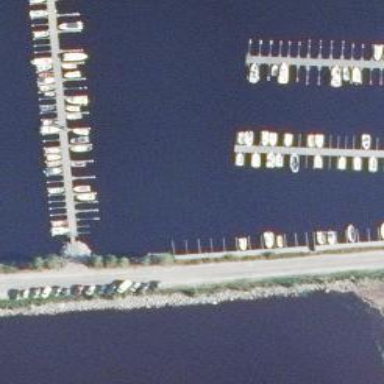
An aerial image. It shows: Pier with mooring facilities.